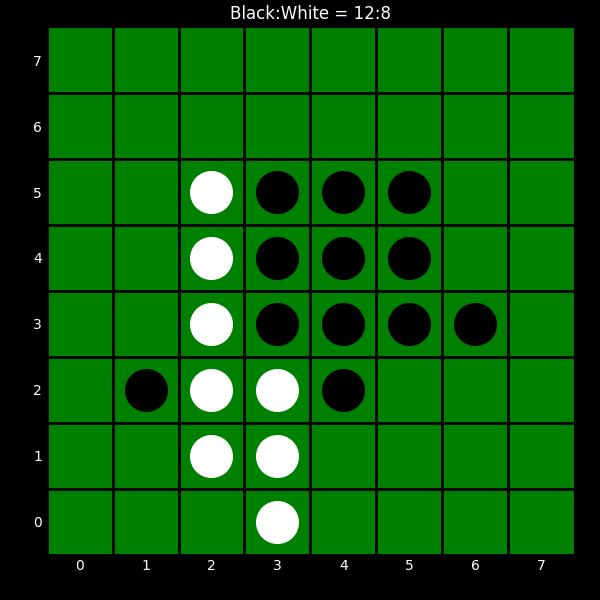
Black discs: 12
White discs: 8